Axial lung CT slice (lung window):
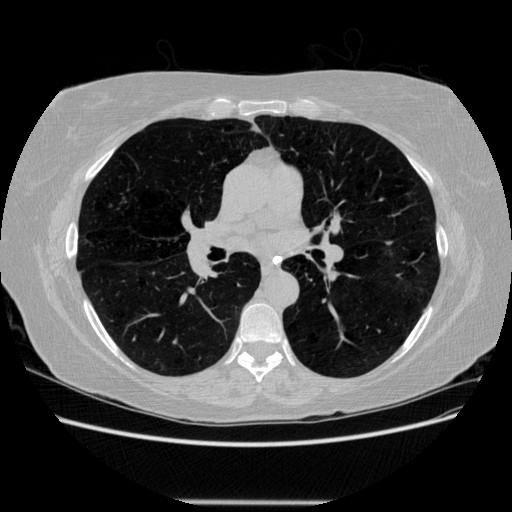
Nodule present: no